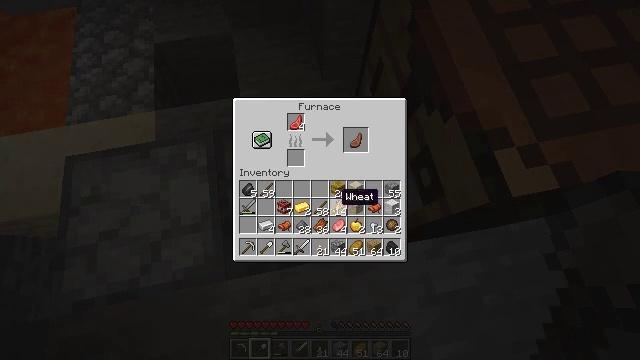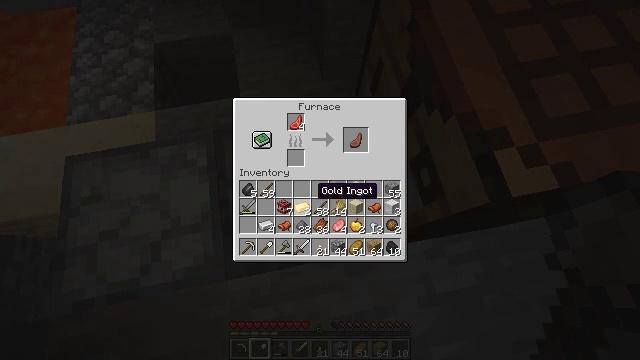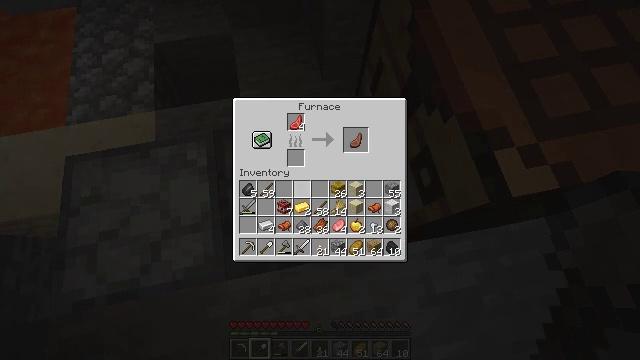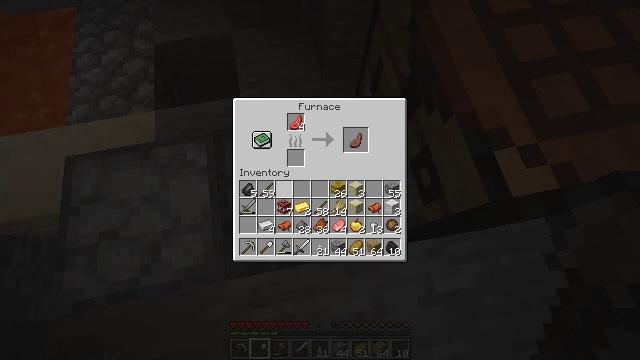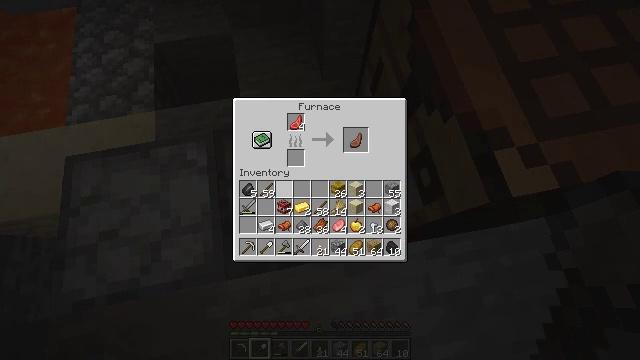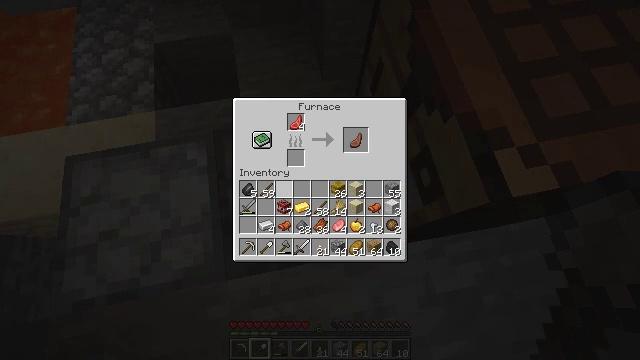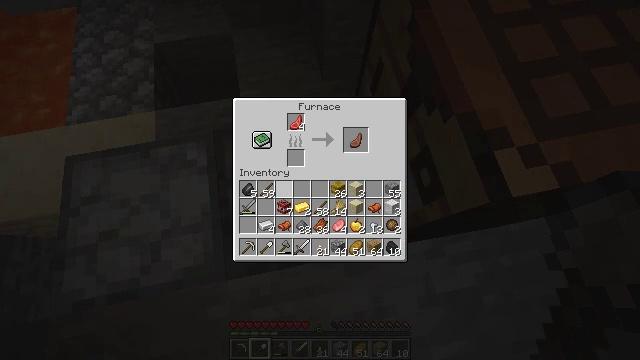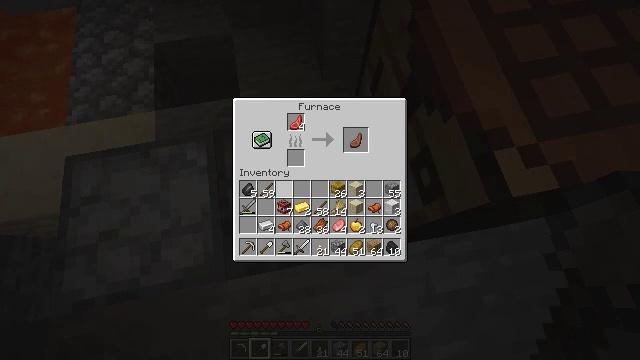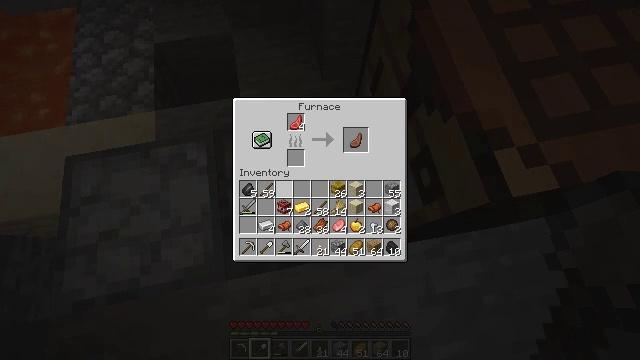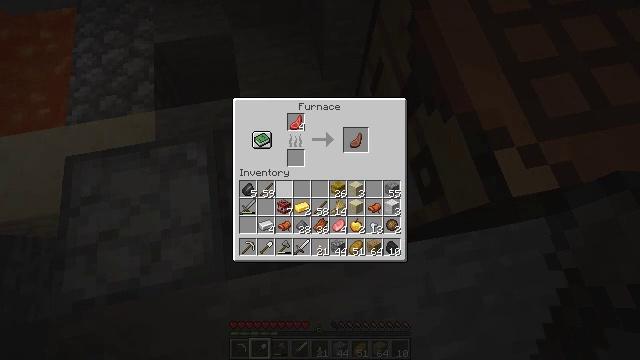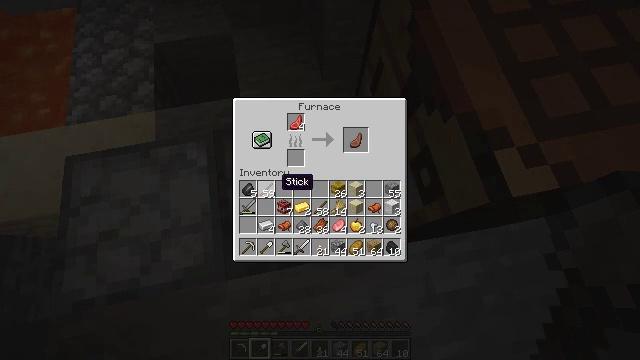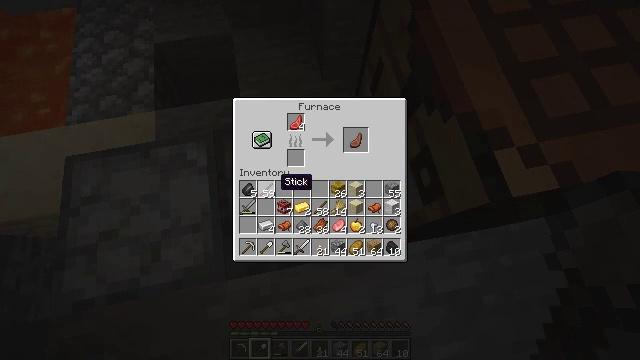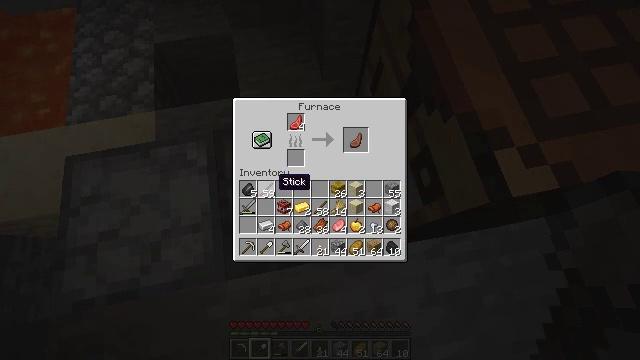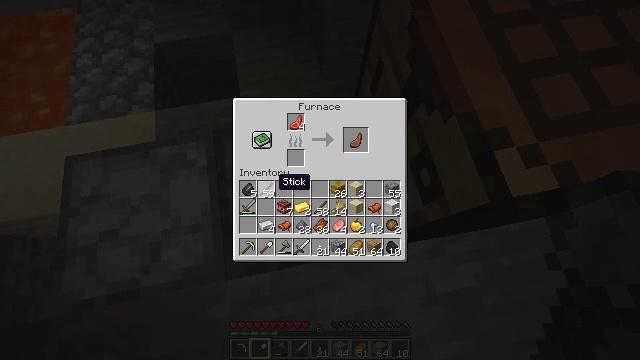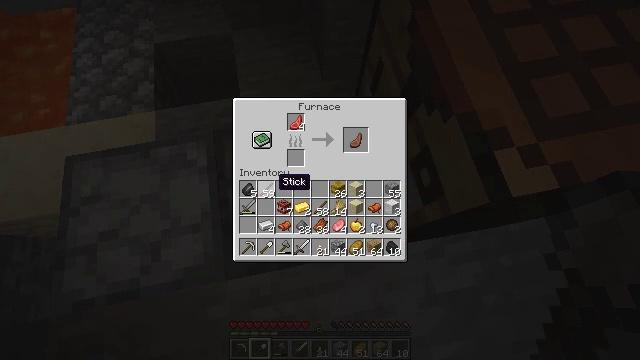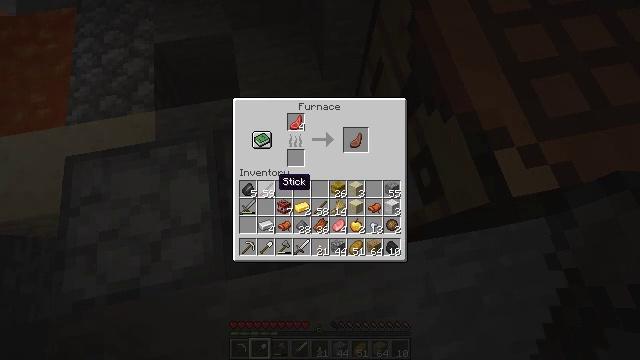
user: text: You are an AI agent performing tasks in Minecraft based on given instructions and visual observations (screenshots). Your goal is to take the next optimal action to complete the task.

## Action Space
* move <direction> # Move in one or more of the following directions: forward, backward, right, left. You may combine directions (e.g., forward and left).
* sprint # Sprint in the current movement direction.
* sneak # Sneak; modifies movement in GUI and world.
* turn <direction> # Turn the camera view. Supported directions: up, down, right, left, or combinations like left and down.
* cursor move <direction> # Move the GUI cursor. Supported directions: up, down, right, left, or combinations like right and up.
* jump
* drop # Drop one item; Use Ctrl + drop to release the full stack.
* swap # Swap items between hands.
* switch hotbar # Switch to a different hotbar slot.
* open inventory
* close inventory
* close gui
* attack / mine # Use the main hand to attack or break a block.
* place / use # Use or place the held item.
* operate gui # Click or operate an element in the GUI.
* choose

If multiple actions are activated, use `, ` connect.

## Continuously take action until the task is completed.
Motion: motion action
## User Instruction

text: Interact with the crafting table to craft flint and steel.
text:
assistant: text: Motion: cursor move left
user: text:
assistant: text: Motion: cursor move left
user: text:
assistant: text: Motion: cursor move left
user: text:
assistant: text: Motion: no_op
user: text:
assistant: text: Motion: no_op
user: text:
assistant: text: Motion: no_op
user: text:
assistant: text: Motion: no_op
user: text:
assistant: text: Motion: no_op
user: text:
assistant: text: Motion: no_op
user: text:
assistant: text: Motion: no_op
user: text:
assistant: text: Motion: no_op
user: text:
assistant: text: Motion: no_op
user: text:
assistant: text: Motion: no_op
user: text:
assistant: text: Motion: no_op
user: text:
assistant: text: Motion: no_op
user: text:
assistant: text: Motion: no_op
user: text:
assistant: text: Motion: no_op
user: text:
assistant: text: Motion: no_op
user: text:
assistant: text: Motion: no_op
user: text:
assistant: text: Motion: no_op
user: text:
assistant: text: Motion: no_op
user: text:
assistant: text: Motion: no_op
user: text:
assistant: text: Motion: choose
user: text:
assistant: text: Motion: choose
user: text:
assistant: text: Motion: choose
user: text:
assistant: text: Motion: no_op
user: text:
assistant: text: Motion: cursor move right and up
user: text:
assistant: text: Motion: cursor move right and up
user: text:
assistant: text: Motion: no_op
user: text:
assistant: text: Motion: no_op